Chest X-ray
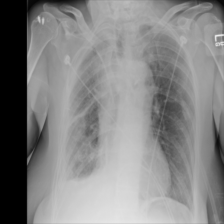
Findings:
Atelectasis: negative
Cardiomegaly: negative
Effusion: negative
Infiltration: negative
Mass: negative
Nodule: negative
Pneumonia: negative
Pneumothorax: negative
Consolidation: negative
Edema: negative
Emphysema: negative
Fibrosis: negative
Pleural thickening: negative
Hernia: negative